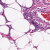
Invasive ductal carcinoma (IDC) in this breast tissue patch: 0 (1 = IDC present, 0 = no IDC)